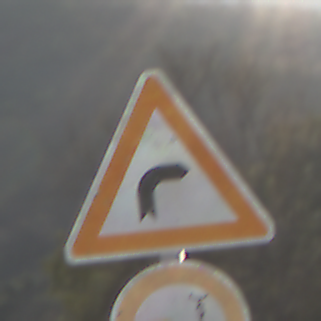
Verkehrszeichen: KurveRechts
Zusatzzeichen unten: VerbotUeberholenEinspurigeFahrzeuge
Umgebung: Outdoor, Nature
Tageszeit: SunriseSunset
Wetter: Clear
Licht: Natural
Jahreszeit: NotSpecified
Kontrast: HighContrast